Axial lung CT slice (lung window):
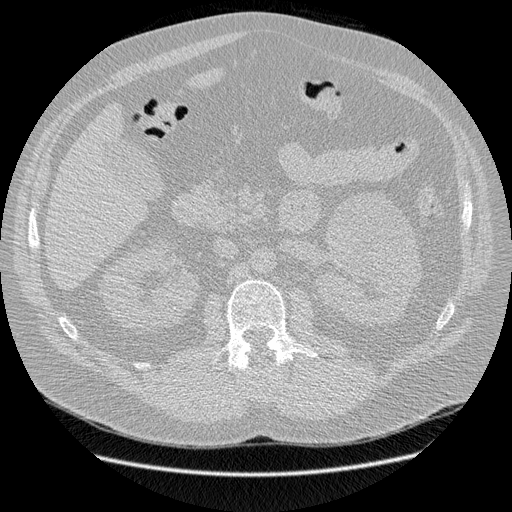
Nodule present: no